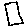
Label: triangle